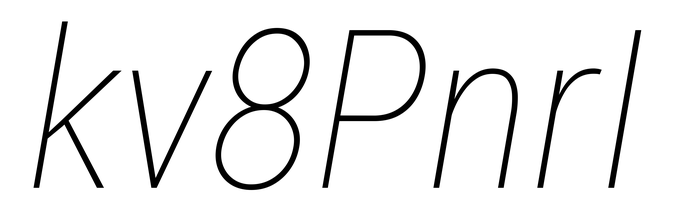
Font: Roboto-Italic_Condensed_Thin_Italic